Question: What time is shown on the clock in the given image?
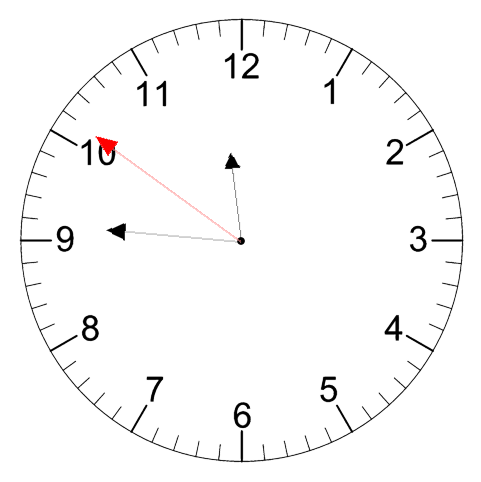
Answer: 11:45:51